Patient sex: M
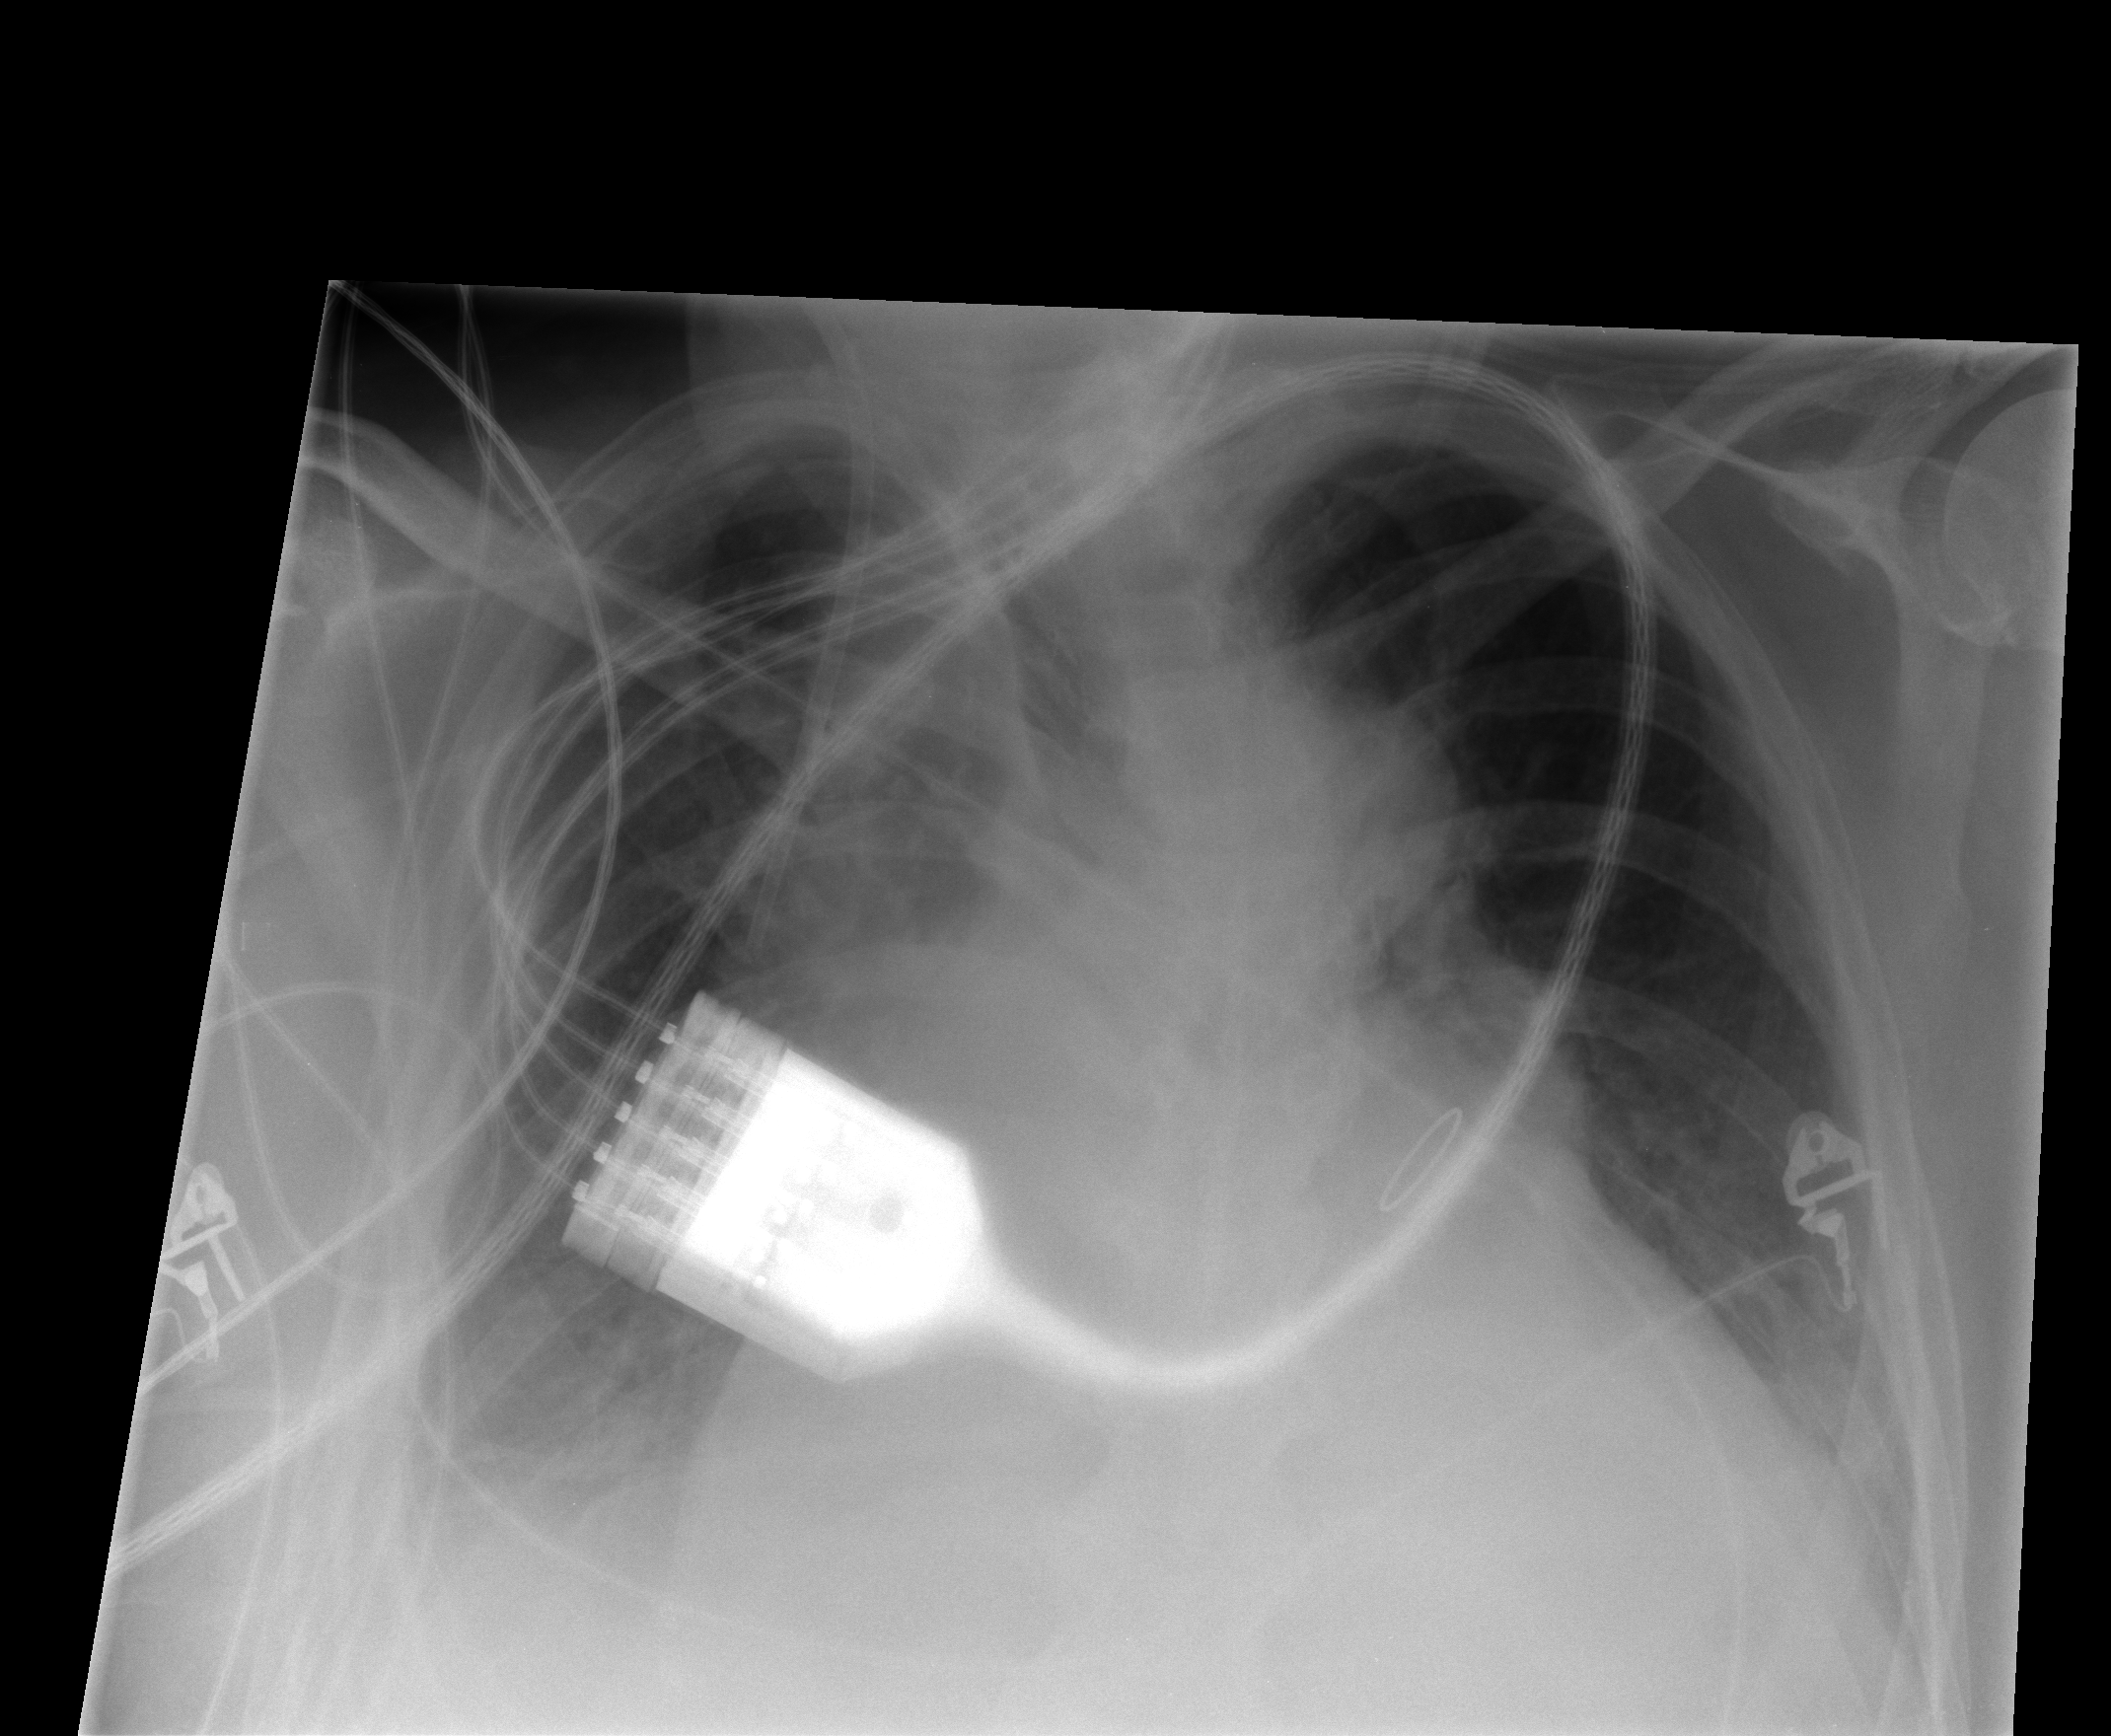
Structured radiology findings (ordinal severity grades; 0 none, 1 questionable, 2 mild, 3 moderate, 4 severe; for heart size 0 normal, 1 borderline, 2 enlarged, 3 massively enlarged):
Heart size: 3
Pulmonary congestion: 0
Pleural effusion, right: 2
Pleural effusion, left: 1
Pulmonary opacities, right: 1
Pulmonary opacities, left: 0
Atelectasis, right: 2
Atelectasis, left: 0